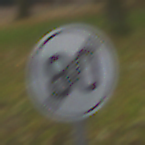
Verkehrszeichen: EndeGeschwindigkeit80
Umgebung: Outdoor, Nature
Tageszeit: Midday
Wetter: Overcast
Licht: Natural
Jahreszeit: Autumn
Kontrast: LowContrast